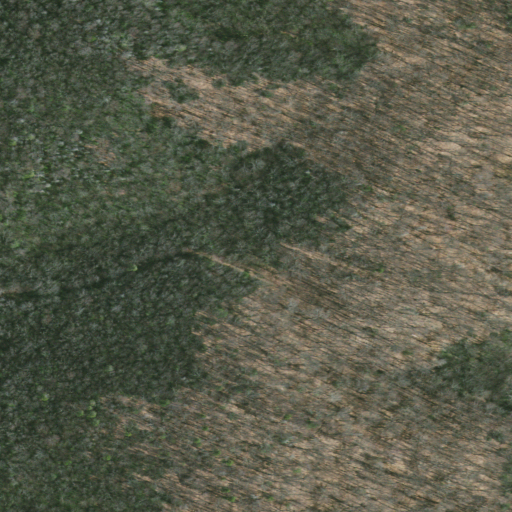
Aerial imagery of ridge(s) in Tennessee named Cook Ridge containing mixed forest and deciduous forest